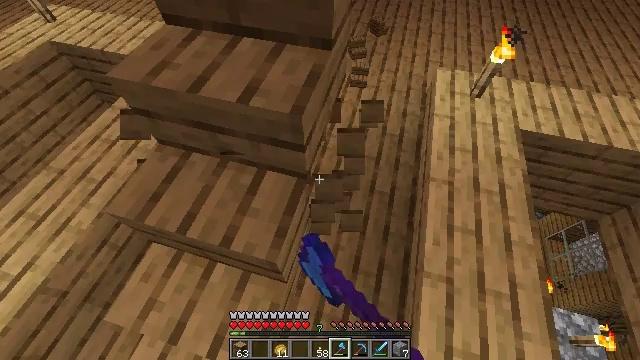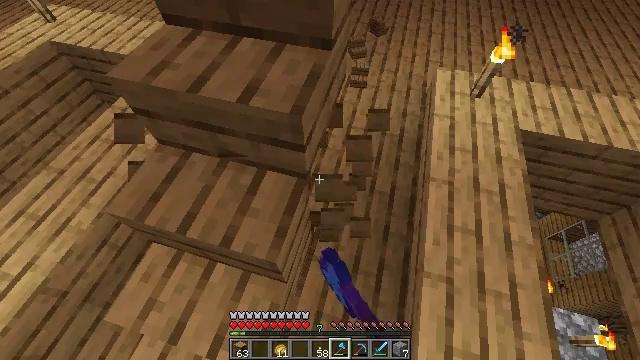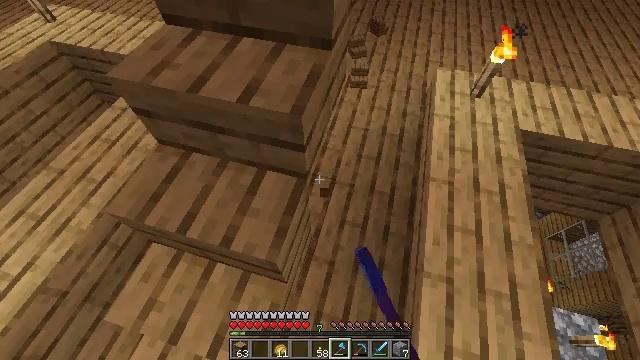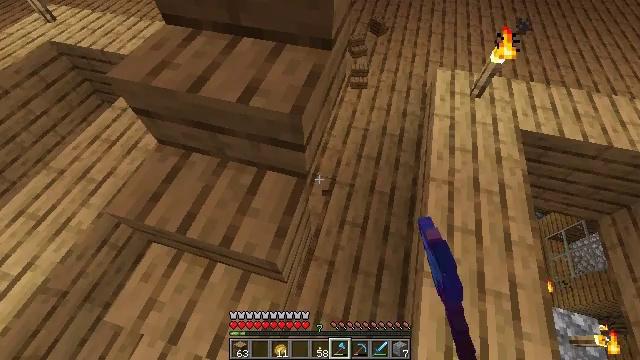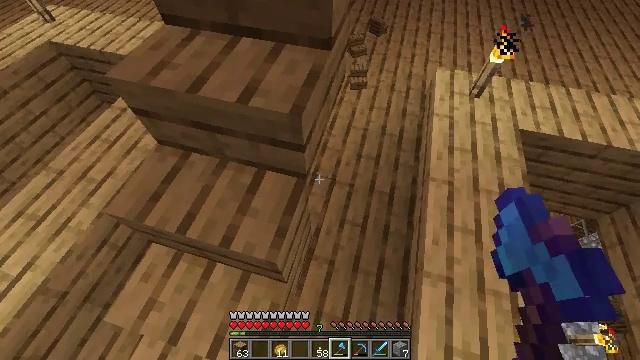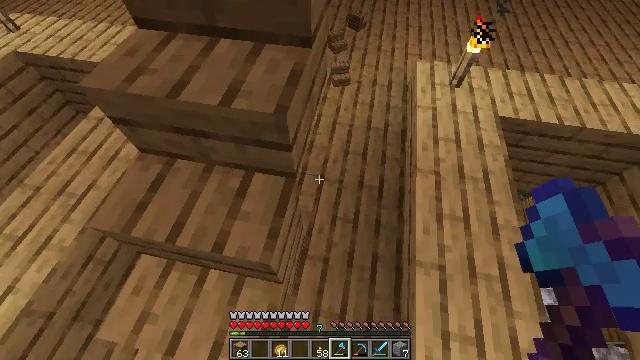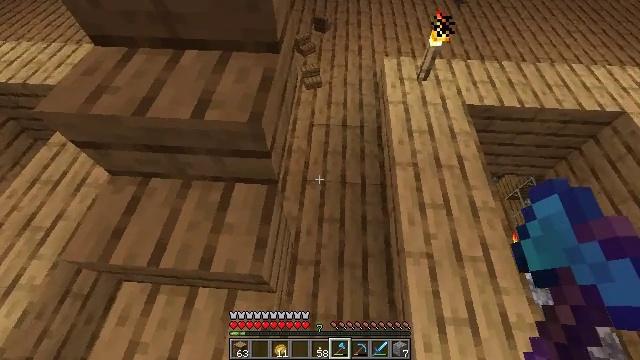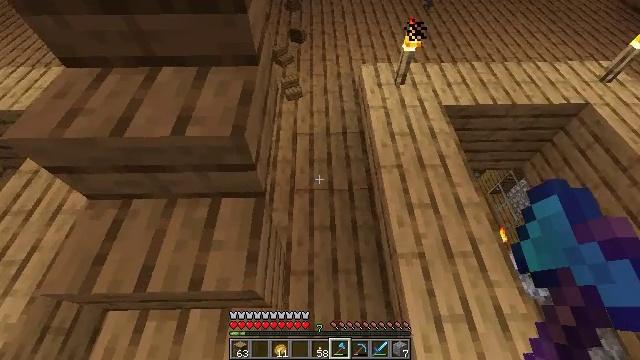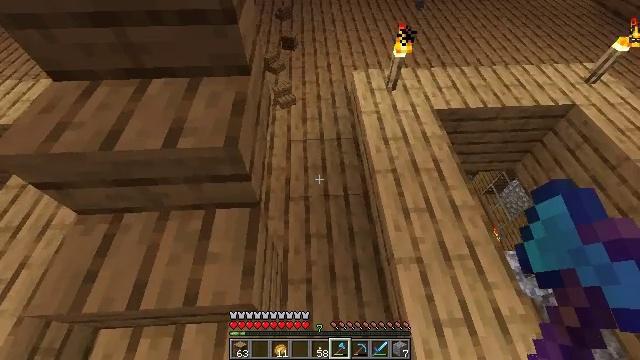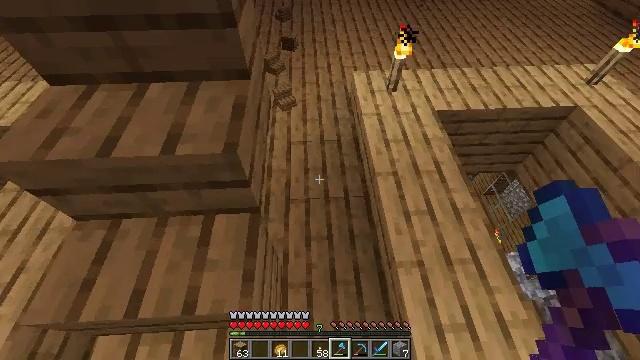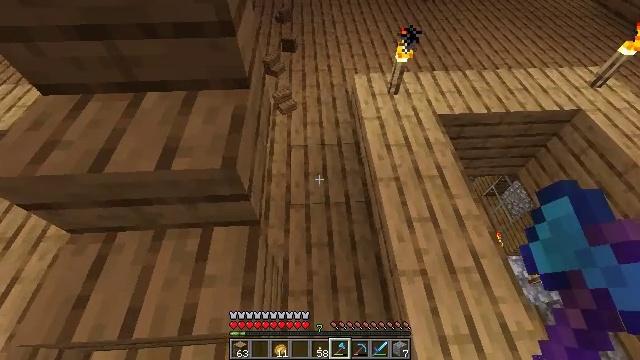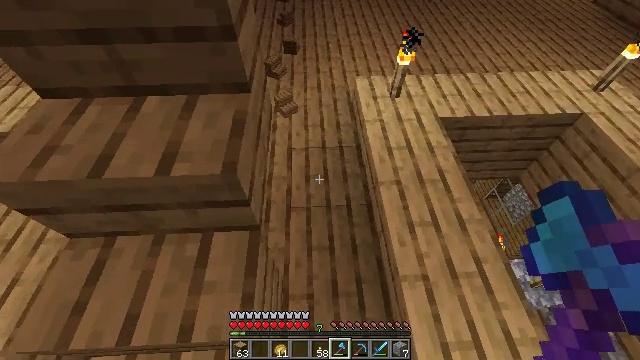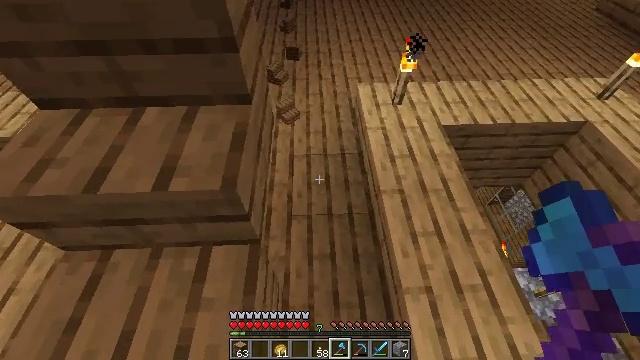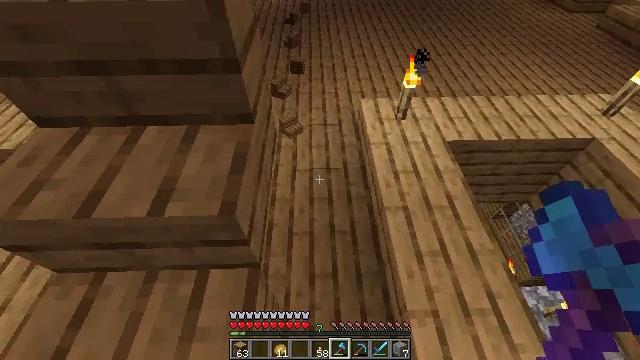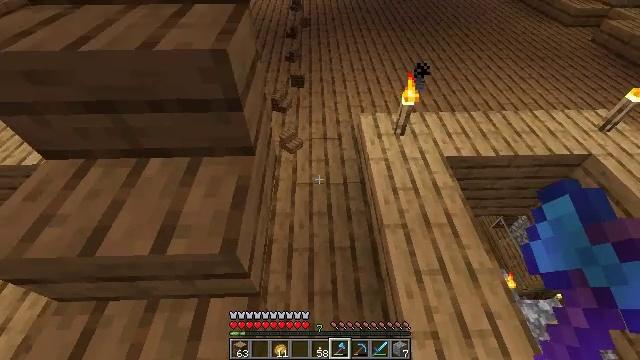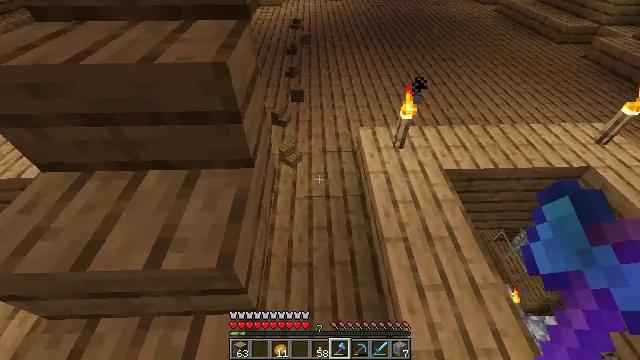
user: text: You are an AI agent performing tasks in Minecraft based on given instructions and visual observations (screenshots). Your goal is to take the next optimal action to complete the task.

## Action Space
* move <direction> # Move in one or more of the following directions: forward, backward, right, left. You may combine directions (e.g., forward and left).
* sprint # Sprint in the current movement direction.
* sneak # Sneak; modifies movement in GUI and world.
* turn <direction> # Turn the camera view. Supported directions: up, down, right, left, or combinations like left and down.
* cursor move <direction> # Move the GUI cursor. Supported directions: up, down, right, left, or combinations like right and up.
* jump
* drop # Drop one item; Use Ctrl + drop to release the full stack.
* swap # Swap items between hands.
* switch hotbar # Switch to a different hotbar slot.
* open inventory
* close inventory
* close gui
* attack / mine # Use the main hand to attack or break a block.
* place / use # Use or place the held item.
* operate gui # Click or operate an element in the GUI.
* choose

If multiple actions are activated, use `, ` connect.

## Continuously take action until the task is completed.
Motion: motion action
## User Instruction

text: Mine the oak slab from the floor.
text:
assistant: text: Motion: sneak
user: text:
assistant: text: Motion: sneak
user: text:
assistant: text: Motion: sneak
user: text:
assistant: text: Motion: sneak
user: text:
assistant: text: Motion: sneak, turn right
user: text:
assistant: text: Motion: sneak, turn right
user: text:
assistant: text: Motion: sneak, turn right and up
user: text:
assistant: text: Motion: move forward, sneak, turn right and up
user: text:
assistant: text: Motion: move forward, sneak
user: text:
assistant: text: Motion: move forward, sneak
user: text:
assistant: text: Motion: move forward, sneak
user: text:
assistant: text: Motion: move forward, sneak
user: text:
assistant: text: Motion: move forward, turn up
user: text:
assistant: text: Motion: turn up
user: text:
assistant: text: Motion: turn up
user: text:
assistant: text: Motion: no_op
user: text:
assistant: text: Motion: no_op
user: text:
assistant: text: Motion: no_op
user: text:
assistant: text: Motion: move forward
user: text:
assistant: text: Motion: move forward
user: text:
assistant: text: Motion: move forward
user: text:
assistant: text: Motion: move forward and move right
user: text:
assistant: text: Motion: move forward and move right
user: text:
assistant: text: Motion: move forward and move right, turn left and up
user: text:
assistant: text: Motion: move forward, turn left and up
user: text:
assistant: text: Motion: move forward, turn left and up
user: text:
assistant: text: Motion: move forward, turn up
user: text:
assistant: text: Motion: move forward
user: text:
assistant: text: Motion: move forward
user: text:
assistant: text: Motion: move forward